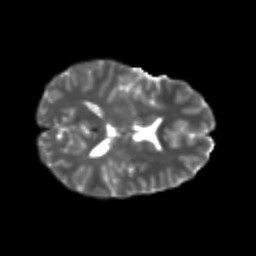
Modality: T2w
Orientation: axial
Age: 20
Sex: female
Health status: healthy
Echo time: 0.074 s